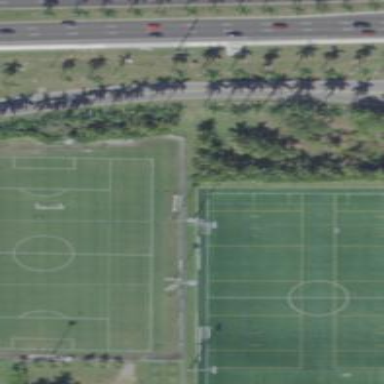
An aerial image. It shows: Grass pitch used for American football and soccer activities.